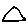
Label: triangle